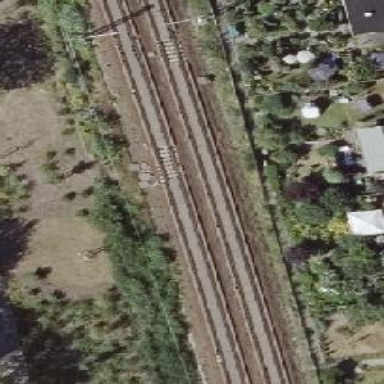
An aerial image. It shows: Rail track with contact lines for electrification. The railway is ballastless.